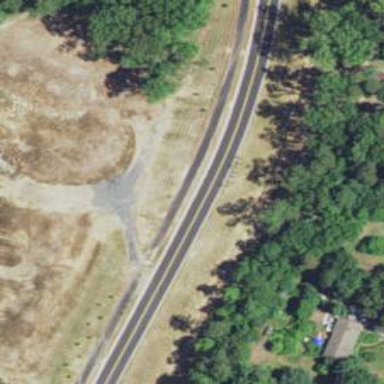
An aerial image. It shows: Tertiary road with asphalt surface.